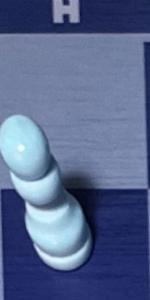
Label: Pawn_White